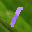
Label: 1